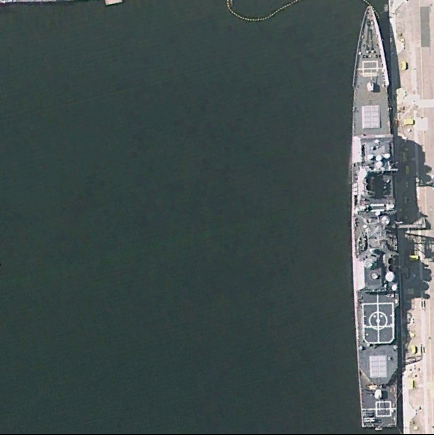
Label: cruiser